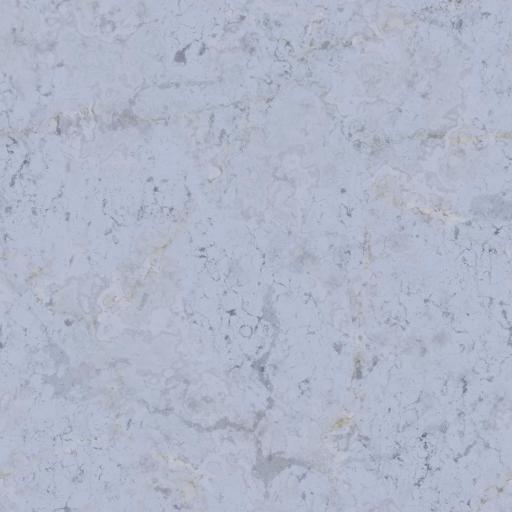
Tags: clean grey marble white